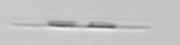
Label: pennate_Pseudo-nitzschia